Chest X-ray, AP view. Patient: 31 years old, sex F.
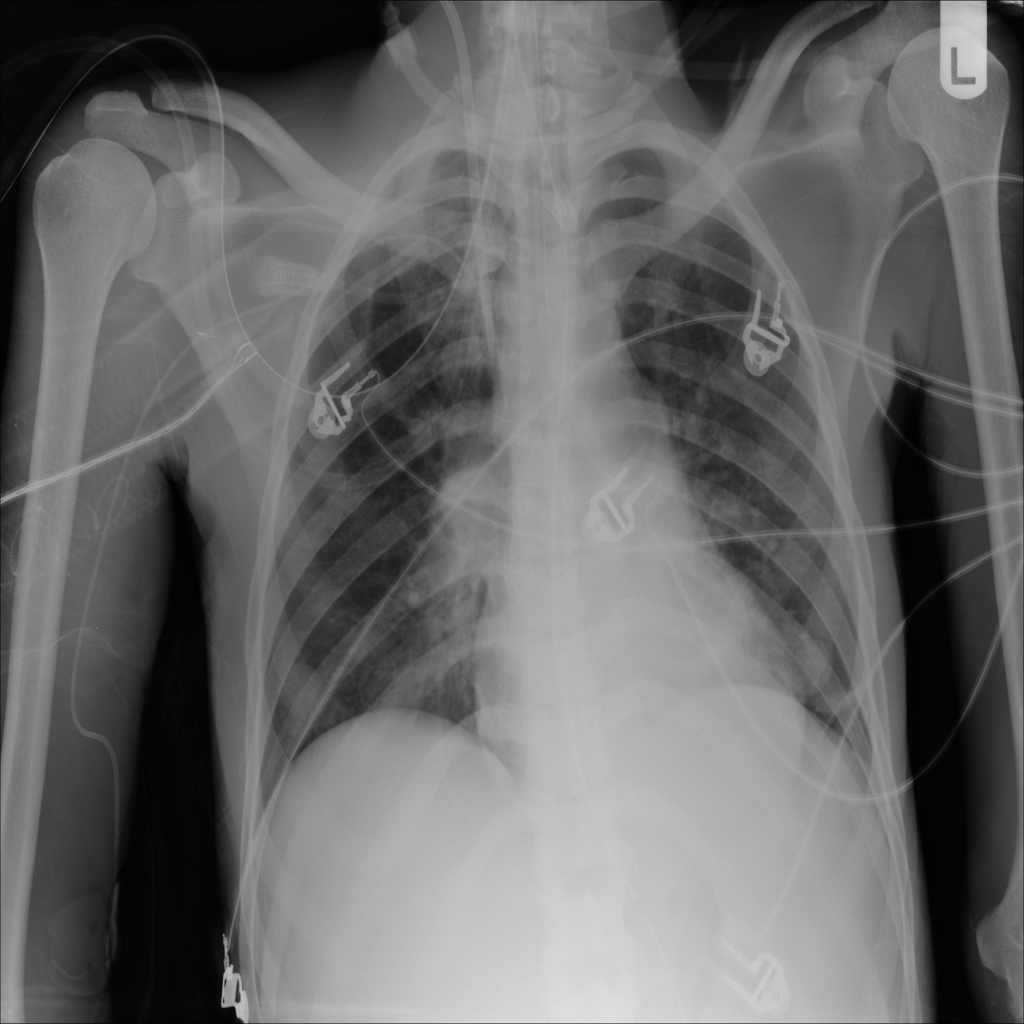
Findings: Atelectasis, Infiltration